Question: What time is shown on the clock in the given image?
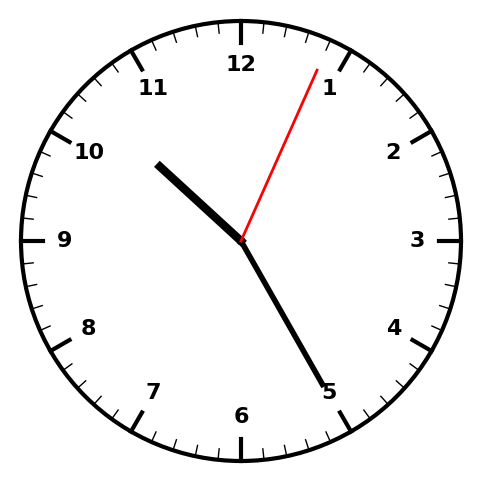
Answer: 10:25:04